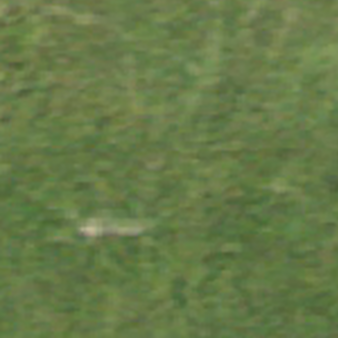
Label: other